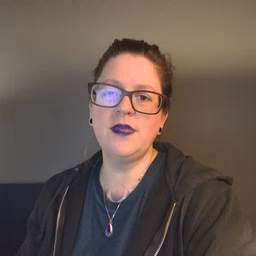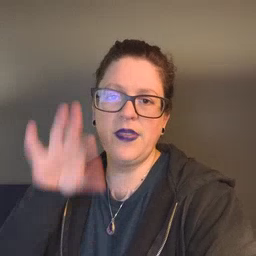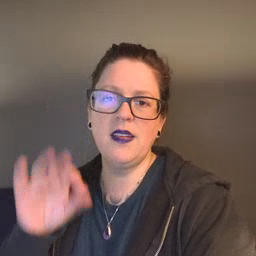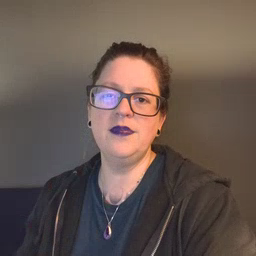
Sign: find